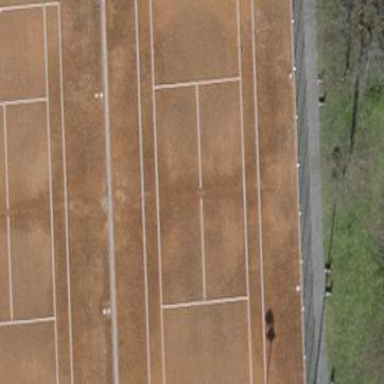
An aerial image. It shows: Tennis court on pitch.